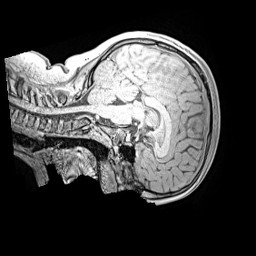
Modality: MP2RAGE
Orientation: sagittal
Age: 12
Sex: female
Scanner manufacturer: siemens
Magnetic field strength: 3 T
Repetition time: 4 s
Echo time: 0.00299 s